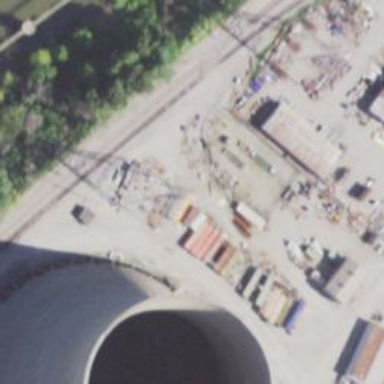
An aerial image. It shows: Lattice structure tower used for power transmission.